Question: '''
<p>Text adjustement
<span>
- <URL>[/b] for <b>Bold</b><br>
- <URL>[/u] for <u>Underlined</u><br>
- <URL>[/i] for <i>Italic</i><br>
- <URL>[/s] for
Strike
<br>
<br>
- <URL>[/big] for big text<br>
- <URL>[/medium] for medium-large text<br>
- <URL>[/small] for small text<br>
</span>
</p>
'''
'''
table.fancy td.tdtop p {
color: blue;
display: block;
}
table.fancy td.tdtop p:hover {
text-decoration: underline;
cursor: pointer;
}
table.fancy td.tdtop p span {
color: black;
display: none;
padding: 2px;
padding-left: 4px;
border: 1px solid #e0e0e0;
background: #f0f0f0;
text-decoration: none;
}
table.fancy td.tdtop p:hover span {
display: block;
text-decoration: none !imporant;
color: black !imporant;
}
'''
I'm trying to get a box to show up when you hover a <p>, but this is what i get:

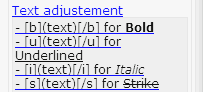
Answer: <URL>
Is this what you need? problem with css cleaned up.